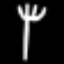
Label: fork